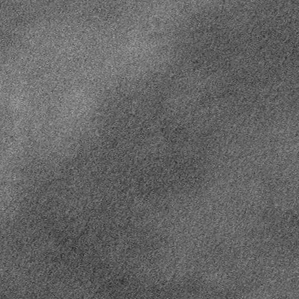
Label: frost